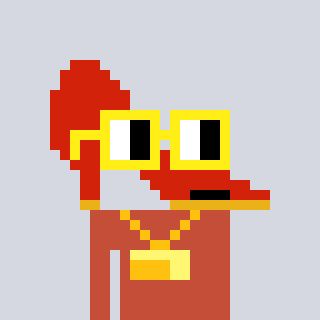
a pixel art character with square yellow glasses, a highheel-shaped head and a rust-colored body on a cool background